Question: I am developing a jQueryMobile site using MVC (MVC-n00b).
I have a footer with a navbar (see image below)
When clicking on one of Start/Test etc. the screen goes white and then the new "screen" appears. I guess I get a postback. What am I doing wrong?
My "Home" view Code:
'''
<div data-role="page" id="page1">
<div data-role="header">
<h1>page1
</h1>
</div>
<div data-role="content">
Content1</div>
<div data-role="footer">
<div data-role="navbar">
<ul>
<li><a href="#page1" class="ui-btn-active ui-state-persist">One</a></li>
<li><a href="#page2">Two</a></li>
<li><a href="#page3">Three</a></li>
</ul>
</div>
</div>
</div>
<div data-role="page" id="page2">
<div data-role="header">
<h1>page2
</h1>
</div>
<div data-role="content">
Content2</div>
<div data-role="footer">
<div data-role="navbar">
<ul>
<li><a href="#page1">One</a></li>
<li><a href="#page2" class="ui-btn-active ui-state-persist">Two</a></li>
<li><a href="#page3">Three</a></li>
</ul>
</div>
</div>
</div>
<div data-role="page" id="page3">
<div data-role="header">
<h1>
page3
</h1>
</div>
<div data-role="content">
Content3</div>
<div data-role="footer">
<div data-role="navbar">
<ul>
<li><a href="#page1">One</a></li>
<li><a href="#page2">Two</a></li>
<li><a href="#page3" class="ui-btn-active ui-state-persist">Three</a></li>
</ul>
</div>
</div>
</div>
'''

I actually tried the "same" with a normal asp.net-project with the same result.
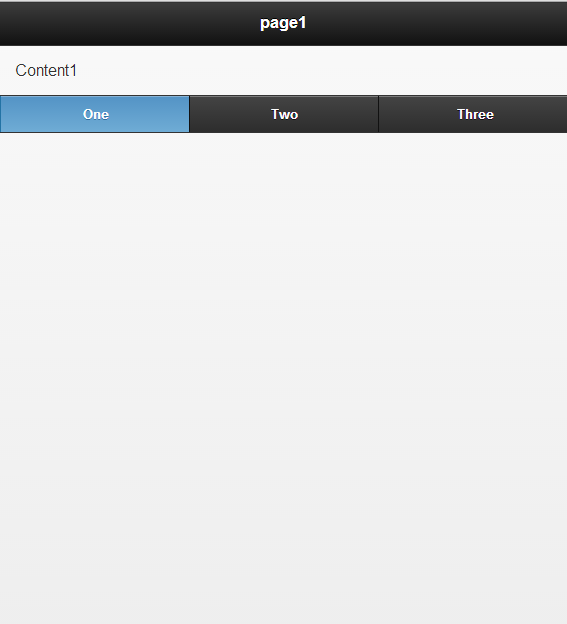
Answer: Adding data-transition="none" solved it.
'''
<li><a href="#page2" data-transition="none">Two</a></li>
'''
Thanks Gajotres!